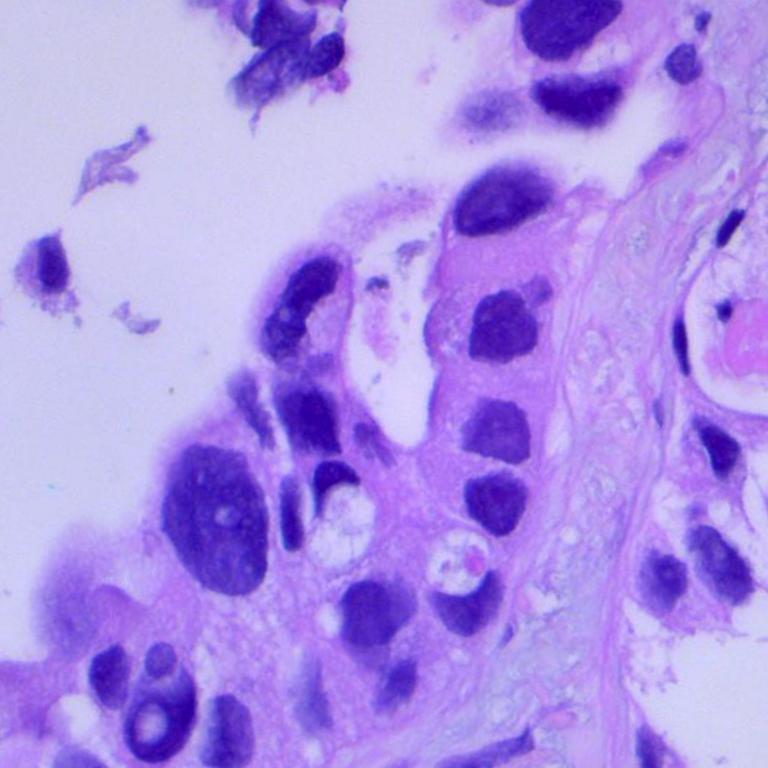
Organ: lung
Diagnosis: adenocarcinomas